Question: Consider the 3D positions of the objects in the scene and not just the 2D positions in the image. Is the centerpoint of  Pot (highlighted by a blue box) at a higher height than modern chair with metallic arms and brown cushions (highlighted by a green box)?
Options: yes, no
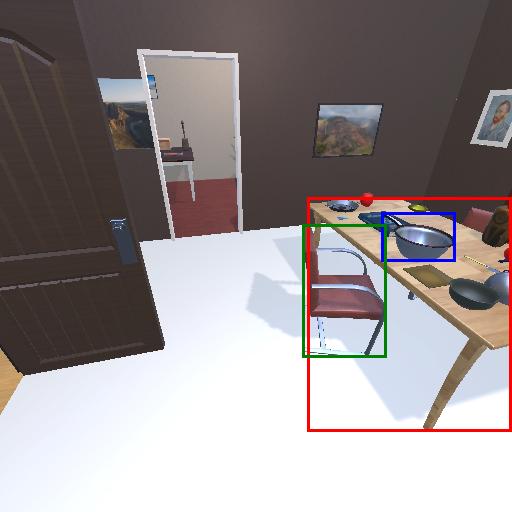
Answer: yes